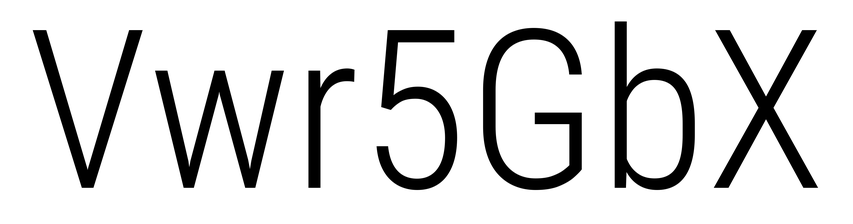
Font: Roboto_Condensed_Light